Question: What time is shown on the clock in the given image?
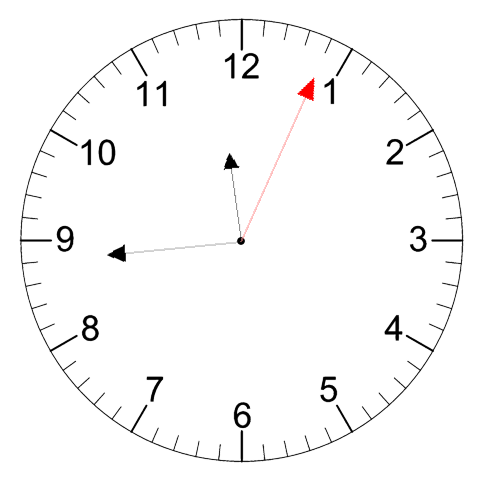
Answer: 11:44:04